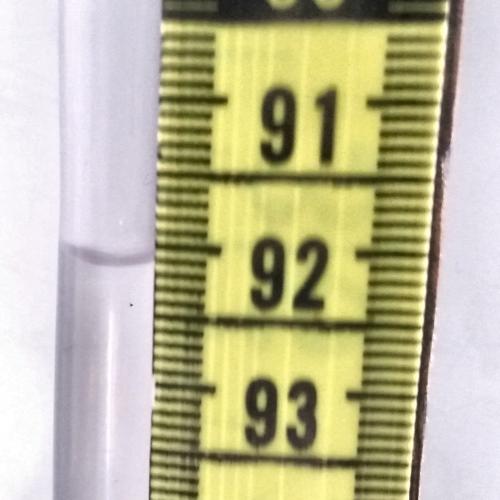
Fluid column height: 92.1 cm